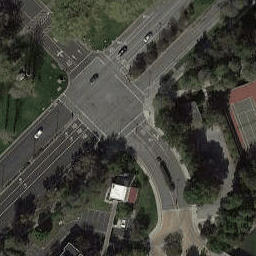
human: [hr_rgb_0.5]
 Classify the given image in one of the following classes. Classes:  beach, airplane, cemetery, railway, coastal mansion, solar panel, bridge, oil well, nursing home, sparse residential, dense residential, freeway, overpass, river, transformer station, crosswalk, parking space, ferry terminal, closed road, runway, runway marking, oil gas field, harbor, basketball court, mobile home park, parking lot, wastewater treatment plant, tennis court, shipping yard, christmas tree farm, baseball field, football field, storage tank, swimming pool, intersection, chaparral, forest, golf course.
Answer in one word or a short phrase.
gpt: intersection